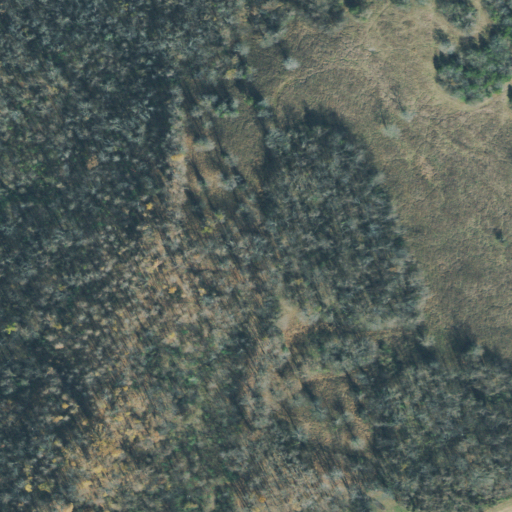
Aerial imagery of mountain in Tennessee named Caruthers Hill containing deciduous forest, pasture, mixed forest, and grassland